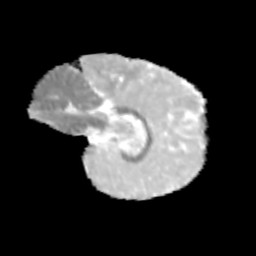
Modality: MD
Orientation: sagittal
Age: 9
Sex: female
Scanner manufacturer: siemens
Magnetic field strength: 3 T
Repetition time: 3.8 s
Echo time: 0.07 s